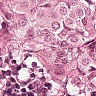
Metastatic tissue present: yes